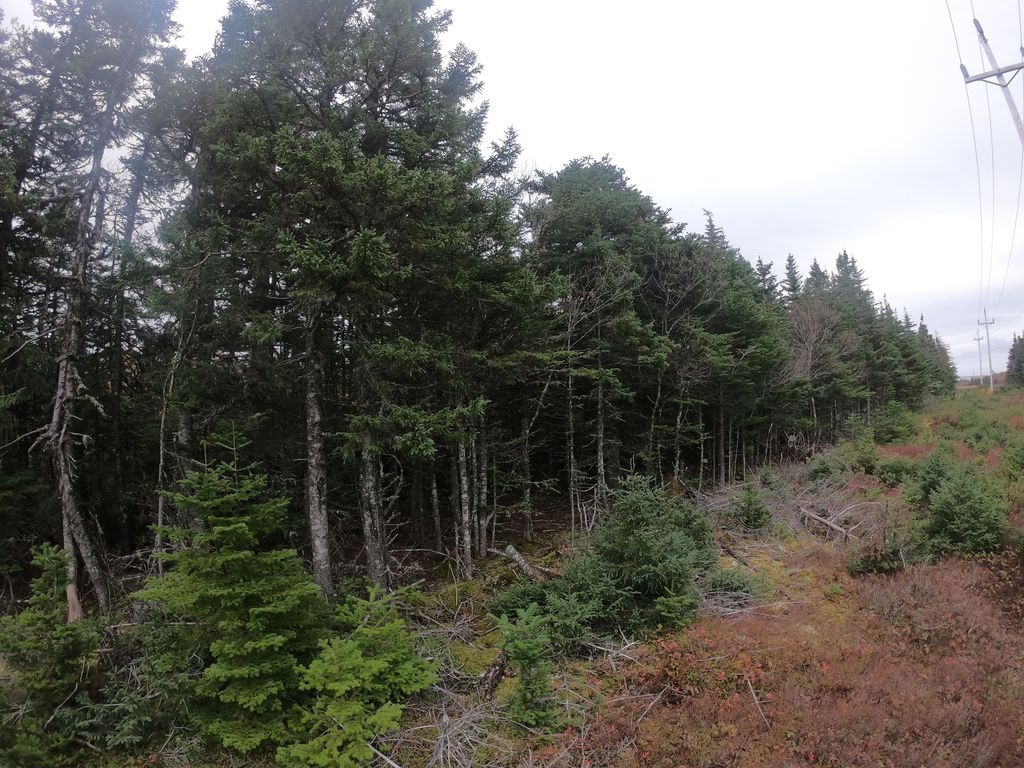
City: st_johns